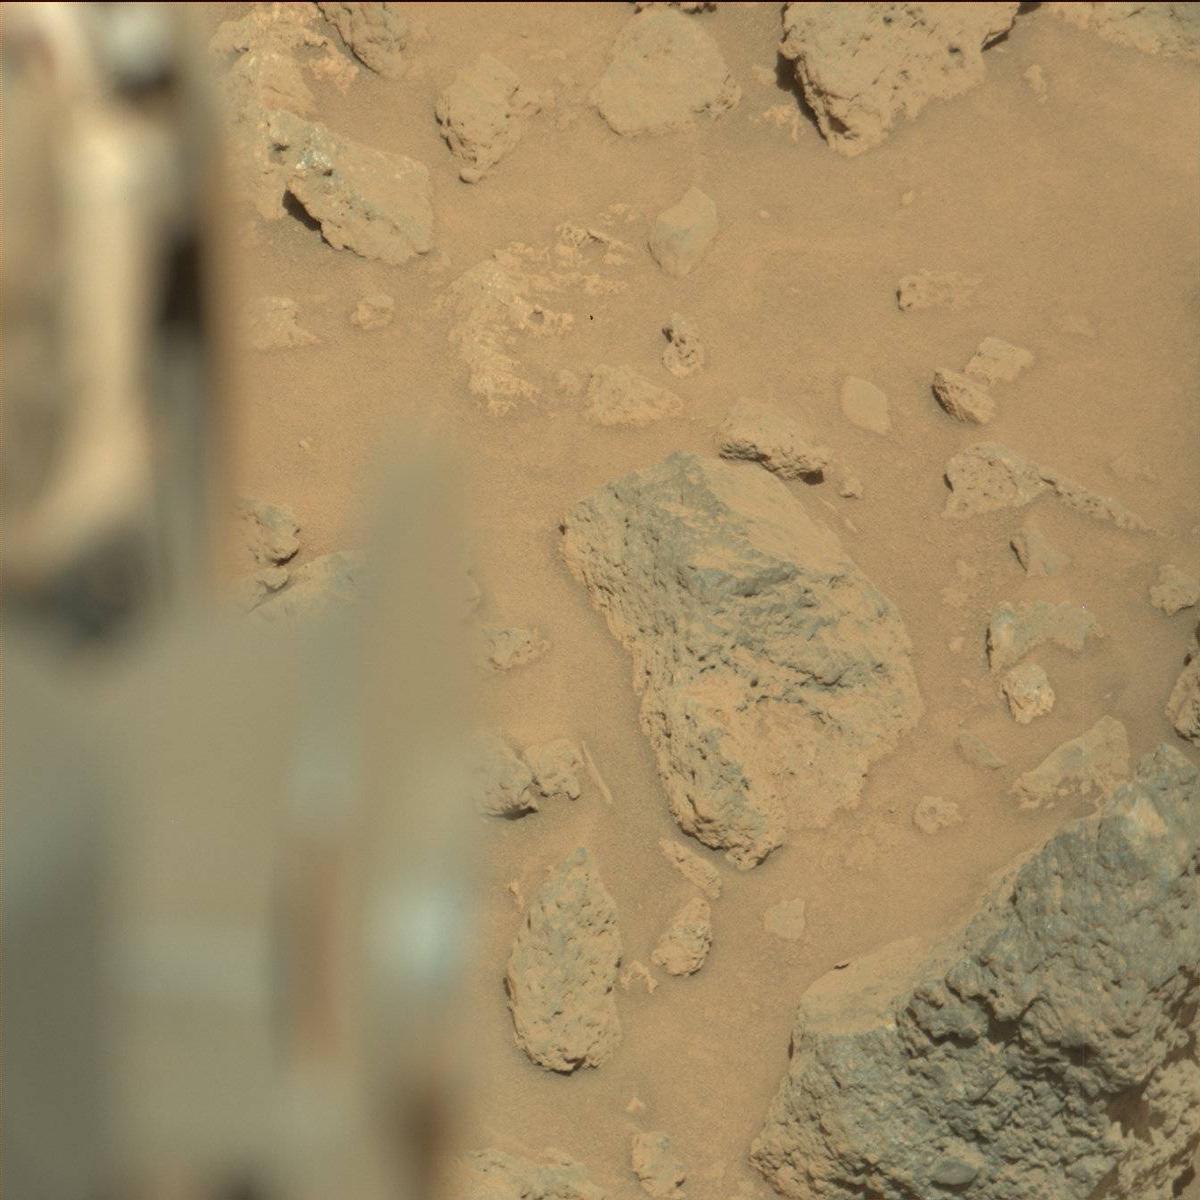
Terrain classes present: Bedrock, Rover, Sand / Soil